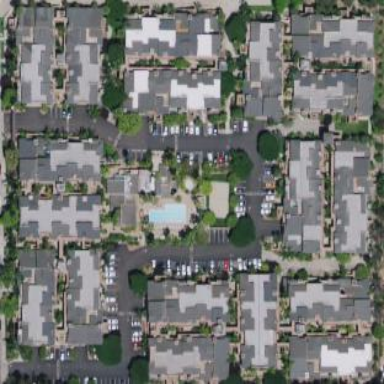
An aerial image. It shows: Residential area with apartments.